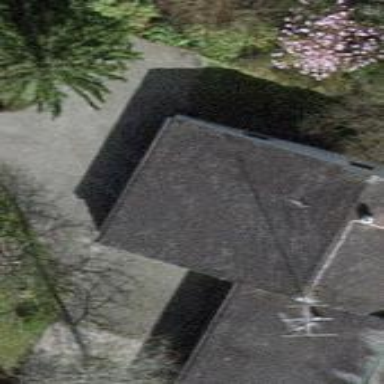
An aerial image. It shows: View of roof of building.